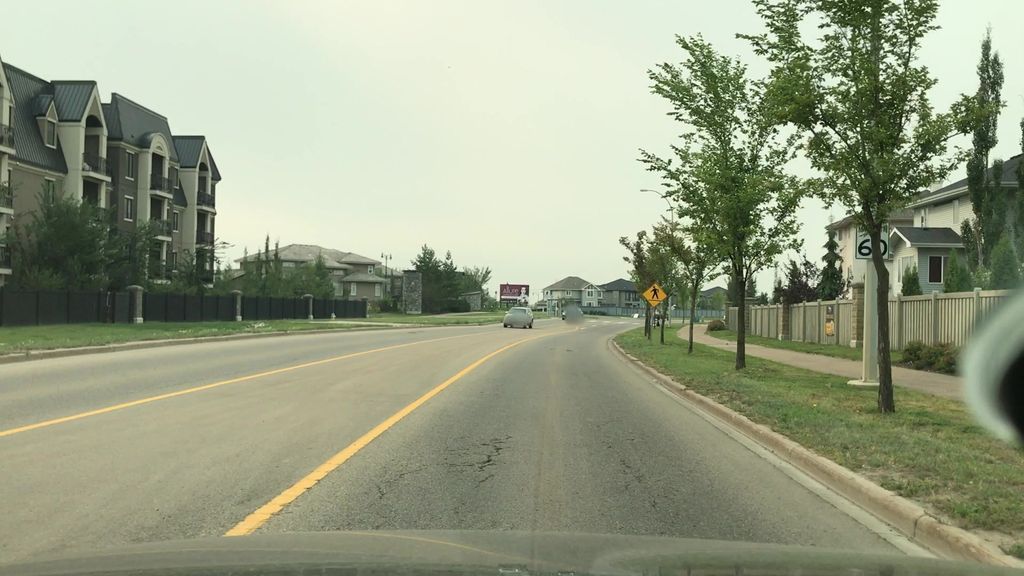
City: edmonton